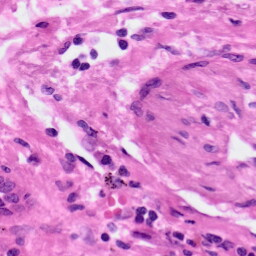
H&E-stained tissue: Lung